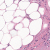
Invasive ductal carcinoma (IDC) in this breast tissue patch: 0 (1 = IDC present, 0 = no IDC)